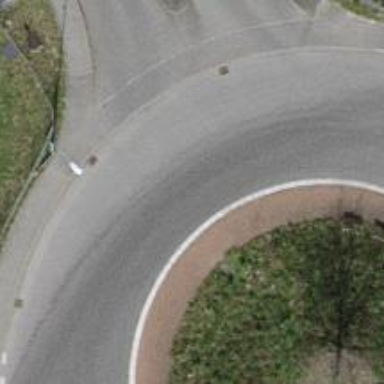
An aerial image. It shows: Primary highway with asphalt surface leading to roundabout.